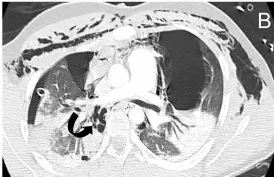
Computed tomography scan following emergency chest tube drainage. Axial 1.25 mm thick sections with a lung window. (b) Multiple lucencies around the right bronchial tree (curved arrow) precluding the correct recognition of the bronchial rupture.
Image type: radiology (ct)